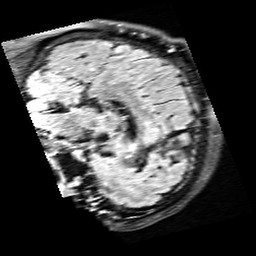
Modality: FLAIR
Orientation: sagittal
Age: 48
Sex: male
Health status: healthy
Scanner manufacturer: siemens
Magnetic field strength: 3 T
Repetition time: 9 s
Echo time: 0.088 s